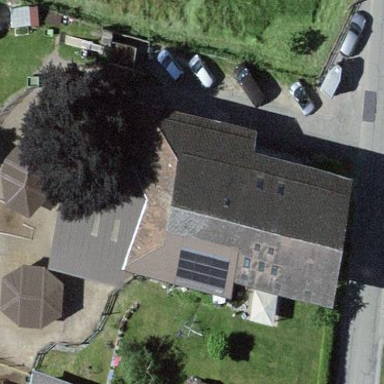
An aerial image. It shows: Farm building.